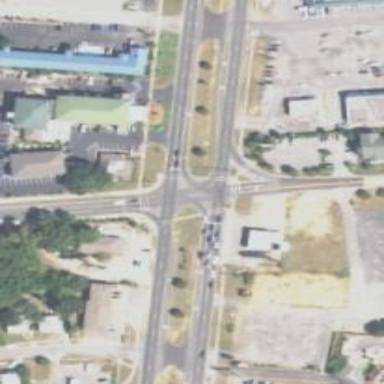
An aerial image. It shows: Marked crossing on the road.